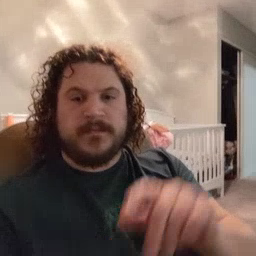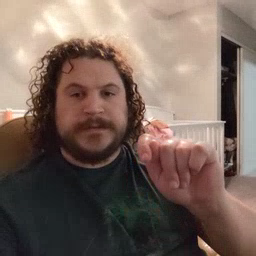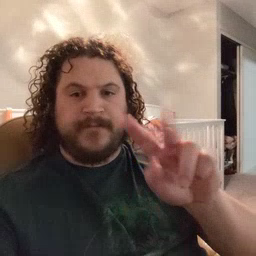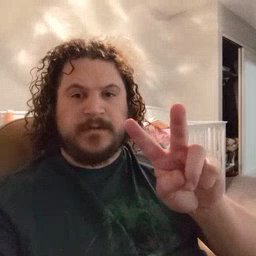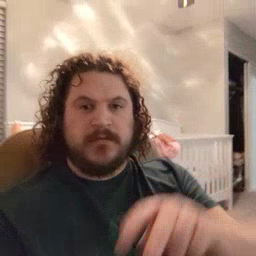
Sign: TV